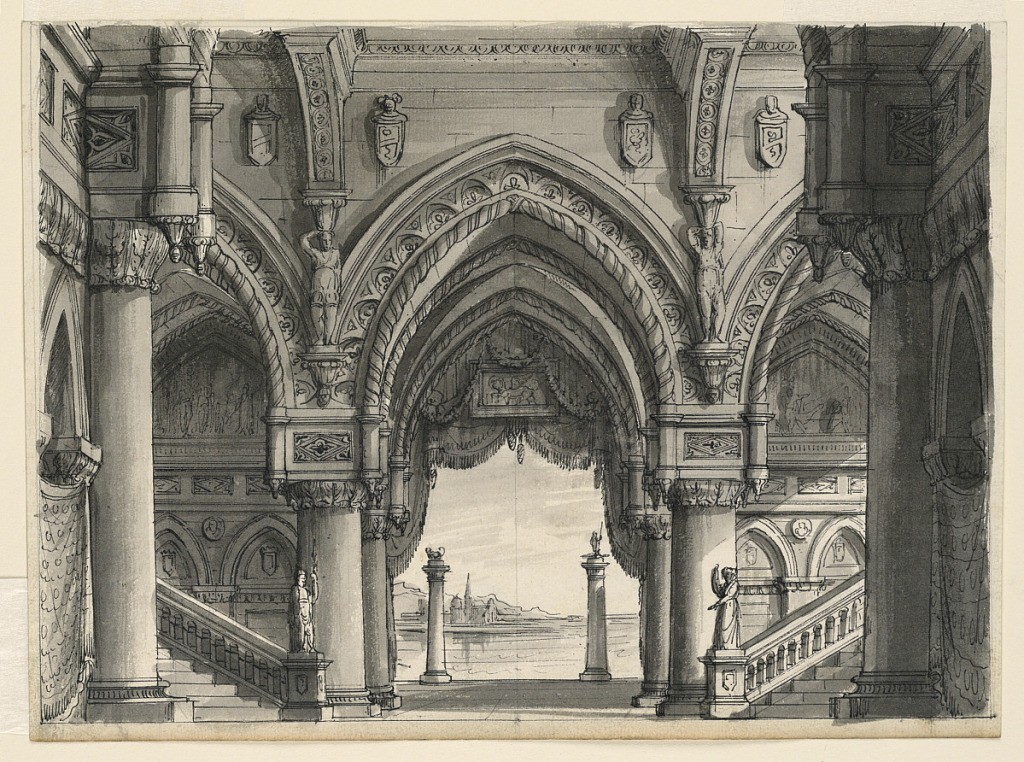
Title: Stage Design, View from Palace in Venice
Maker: Romolo Achille Liverani, Italian, 1809 - 1872
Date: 1832
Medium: Pen and sepia ink, brush and wash on paper
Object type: Drawing
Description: Horizontal rectangle. View from hall in Gothic palace in Venice toward San Giorgio.